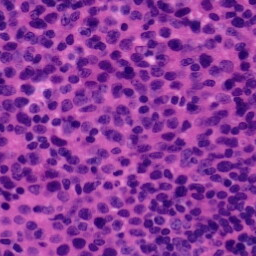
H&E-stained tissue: Tonsil